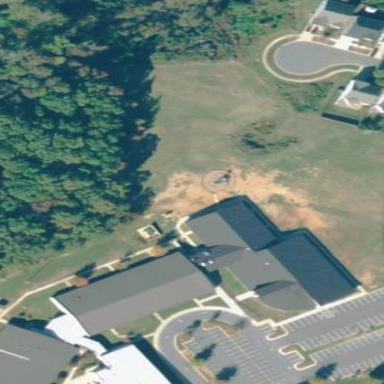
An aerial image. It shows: School building.